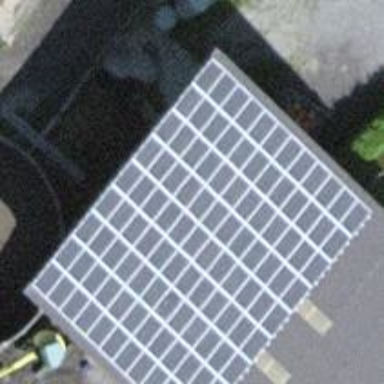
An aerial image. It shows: Solar power generator.